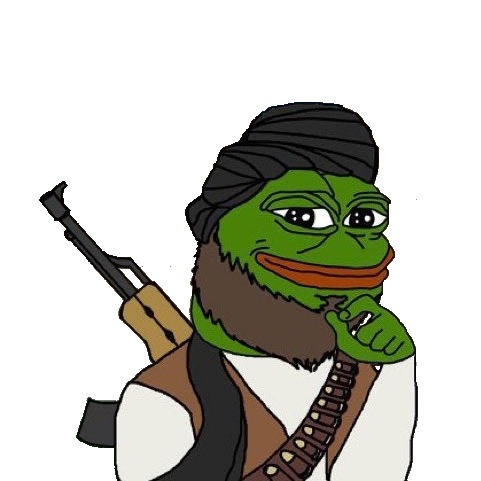
Label: 5_Pepe